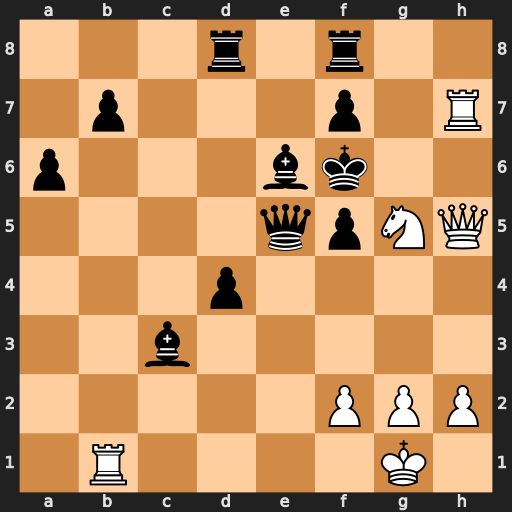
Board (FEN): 3r1r2/1p3p1R/p3bk2/4qpNQ/3p4/2b5/5PPP/1R4K1
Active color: w
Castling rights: -
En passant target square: -
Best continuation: Qh4 Ke7 Nxf7+